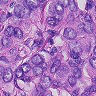
Metastatic tissue present: yes